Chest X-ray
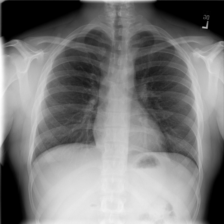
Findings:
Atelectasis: negative
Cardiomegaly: negative
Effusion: negative
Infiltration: negative
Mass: negative
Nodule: negative
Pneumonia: negative
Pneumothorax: negative
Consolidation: negative
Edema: negative
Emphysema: negative
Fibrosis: negative
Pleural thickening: negative
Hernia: negative